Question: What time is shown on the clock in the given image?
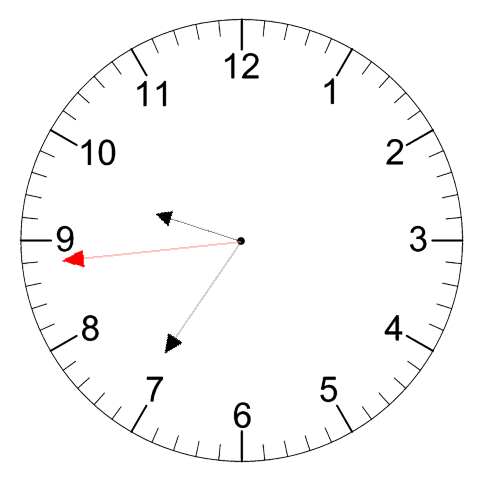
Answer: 09:35:44